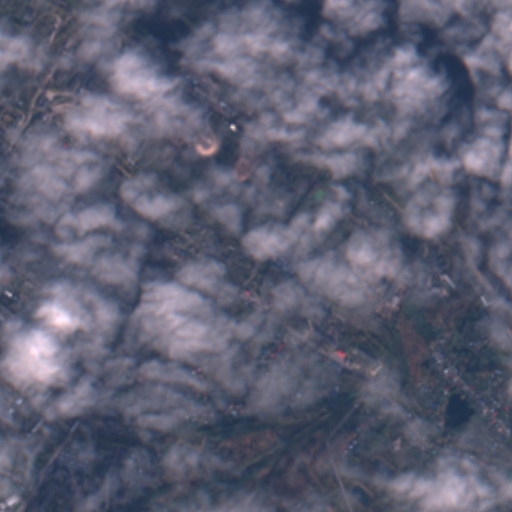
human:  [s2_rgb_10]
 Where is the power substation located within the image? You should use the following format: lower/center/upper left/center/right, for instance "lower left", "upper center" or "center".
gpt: The power substation is located in the center of the image.
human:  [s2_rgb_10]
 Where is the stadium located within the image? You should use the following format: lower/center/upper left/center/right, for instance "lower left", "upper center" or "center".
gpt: The stadium is located in the center left of the image.
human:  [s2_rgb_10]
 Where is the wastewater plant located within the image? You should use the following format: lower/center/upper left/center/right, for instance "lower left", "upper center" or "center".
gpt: The wastewater plant is located in the center right of the image.
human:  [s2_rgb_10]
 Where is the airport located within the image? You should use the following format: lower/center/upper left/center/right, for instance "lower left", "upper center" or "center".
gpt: There is no airport in the image.